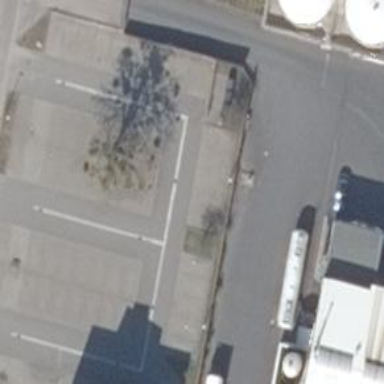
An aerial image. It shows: Parking area with grass paver surface.